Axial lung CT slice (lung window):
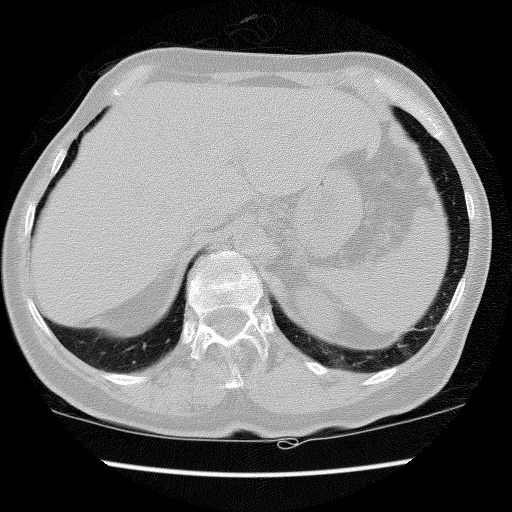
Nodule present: no